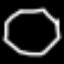
Label: octagon